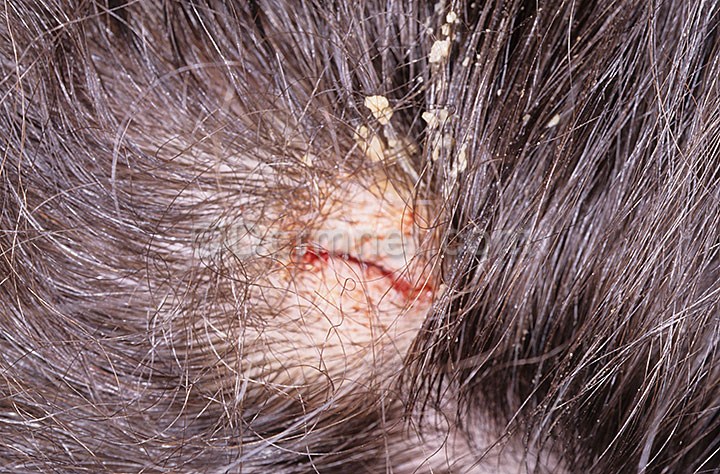
Disease: Seborrheic Keratoses and other Benign Tumors